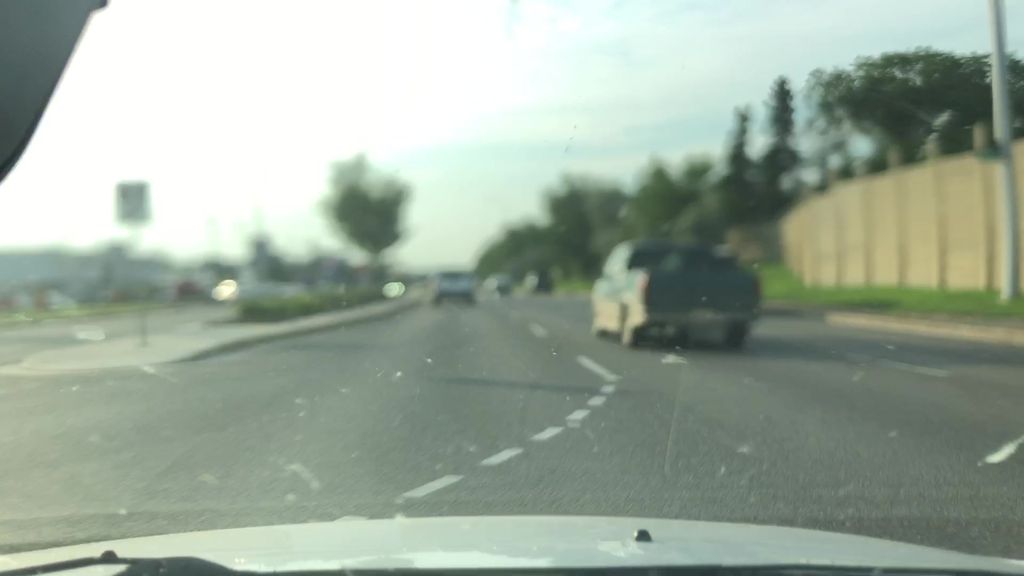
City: edmonton